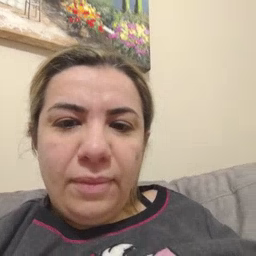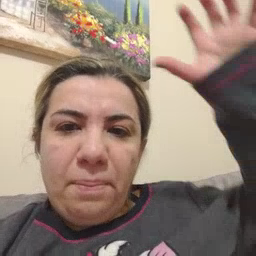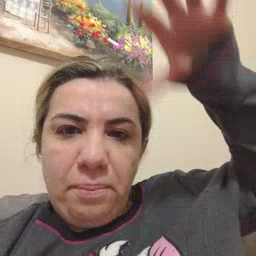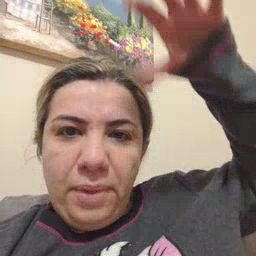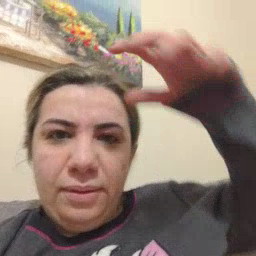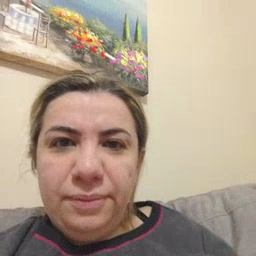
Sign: rain